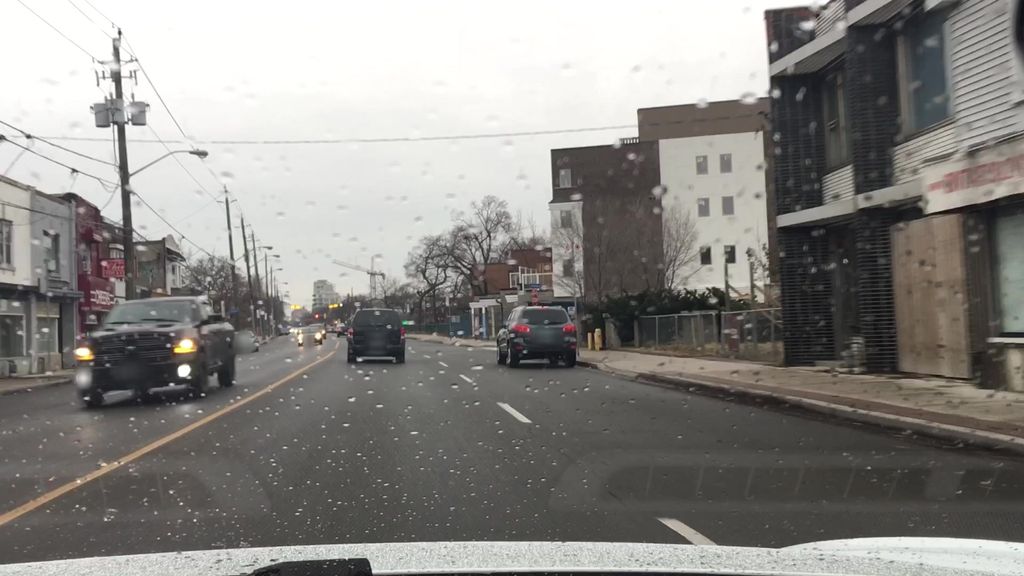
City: toronto